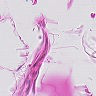
Metastatic tissue present: no